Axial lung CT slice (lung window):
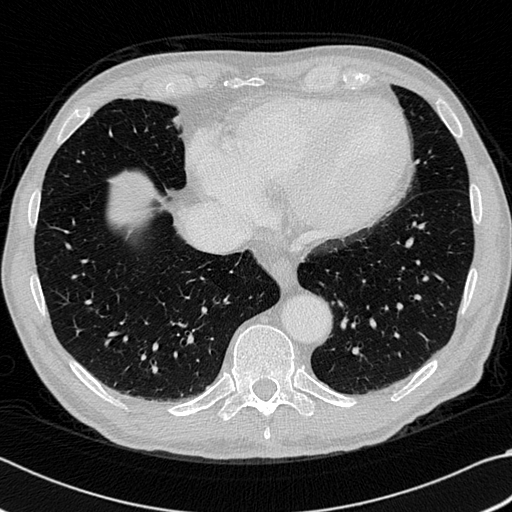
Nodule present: no